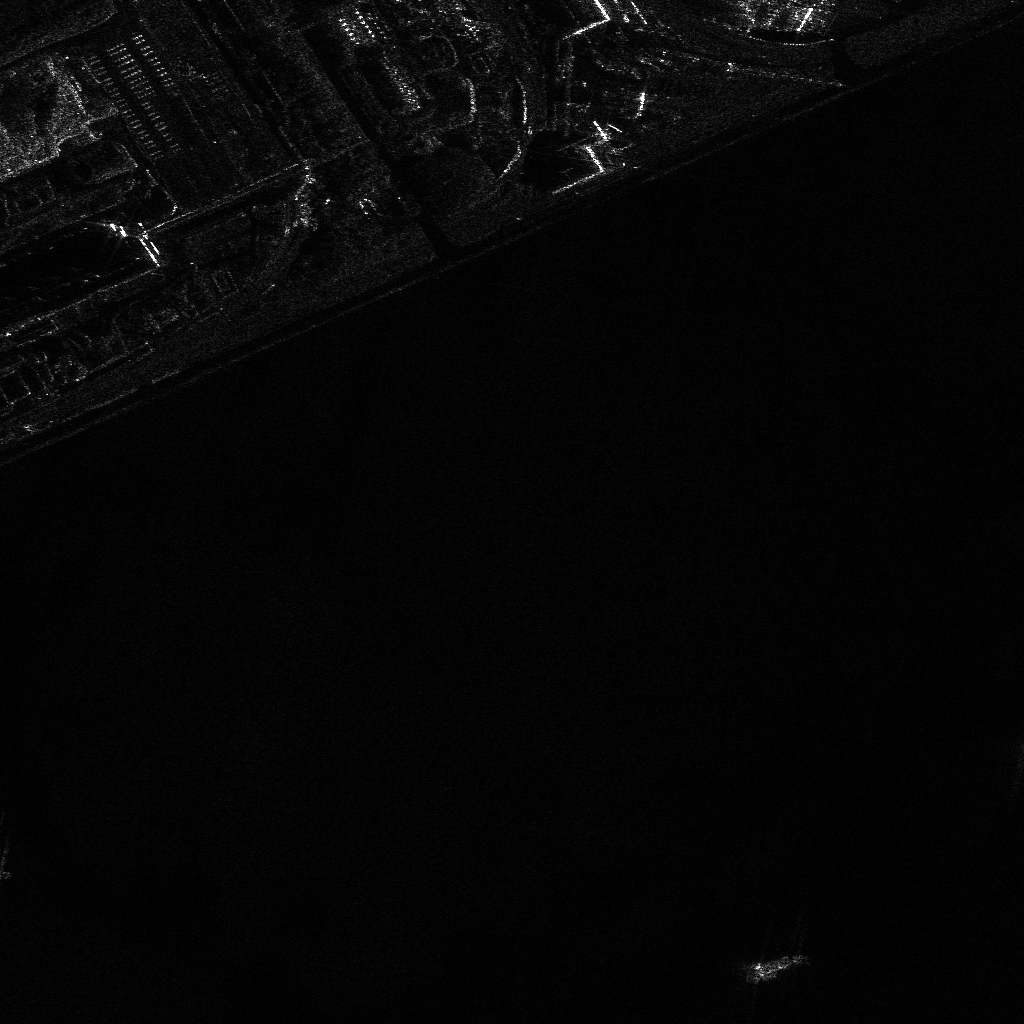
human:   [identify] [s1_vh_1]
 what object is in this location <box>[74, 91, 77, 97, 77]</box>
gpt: <ref>1 large container at the bottom right</ref>